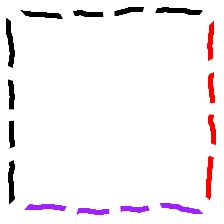
Shape: square